Question: i have these simple social sharing links:
'''
FB share link
<a href="#" class="share-fb" onclick='window.open( "https://www.facebook.com/sharer/sharer.php?u=http://mysite.org", "myWindow",
"status = 1, height = 300, width = 600, resizable = 0" )'></a>
TWITTER share link
<a href="#" class="share-tw" onclick='window.open( "https://twitter.com/intent/tweet?url=http://mysite.org", "myWindow",
"status = 1, height = 300, width = 600, resizable = 0" )'></a>
GOOGLE PLUS
<a href="#" class="share-g" onclick='window.open( "https://plus.google.com/share?url=http://mysite.org", "myWindow",
"status = 1, height = 300, width = 600, resizable = 0" )'>
</a>
'''
these links opens up a popup window where to share the page link.
What i would like is to 'add a fixed site image preview' for each of the links user gonna sharing.
How can i add the preview image , fixed , foreach (FB,TWITTER, G+) of them?
NB: with preview image i mean the one showed in this photo (next to the link www.google.it):

For the FB sharer i tryed :'<meta property="og:image" content="URL of your image" />'
but it doesn't seems to work
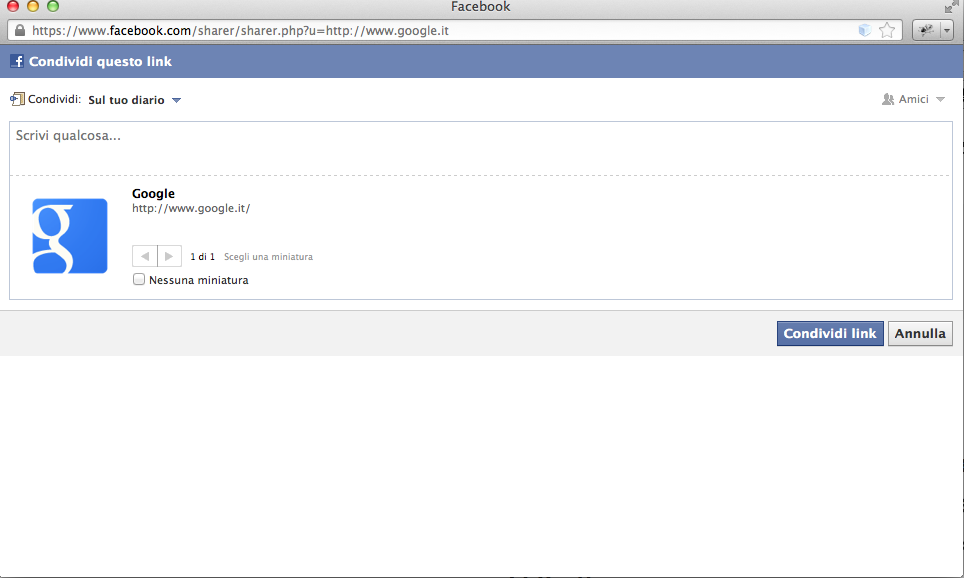
Answer: For the sharer.php to work you should fill in some more Open Graph Tags. Take a look at this site: <URL>
You can always test your site in the Facebook Debugger: <URL>
The debugger also shows warnings/errors, so it's perfect for testing.
Twitter does not have images. Well, that's not correct, you have to create a "Twitter Card" for your page. That is explained here: <URL>
About Google+, this should work:
'''
<meta itemprop="image" content="http://www.....">
'''
(Compare here: <URL>
Also take a look at this thread: <URL>